Question: How to implement sortable in Sonata media bundle? I want to change position of images in my gallery. Now I only have =.

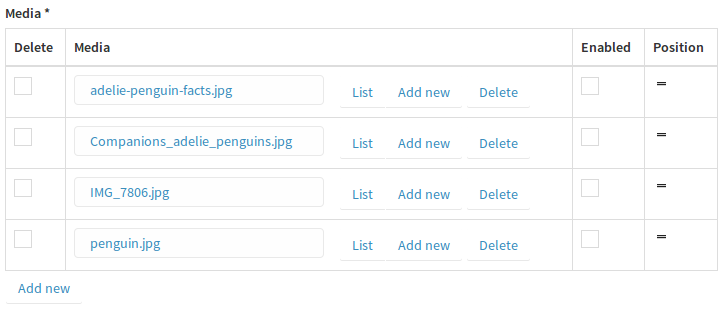
Answer: Have you tried to drag the lines to the positions you want?
If you can't drag the lines, maybe there's a problem with your javascript. Check in Firebug console if there's any error.
Hope it helps!